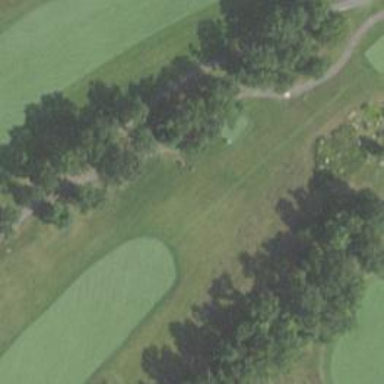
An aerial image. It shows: Path designed for golf carts.